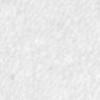
Label: no_change